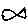
Label: fish